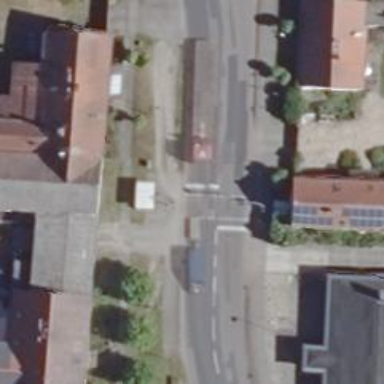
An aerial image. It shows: Public transport stop position.